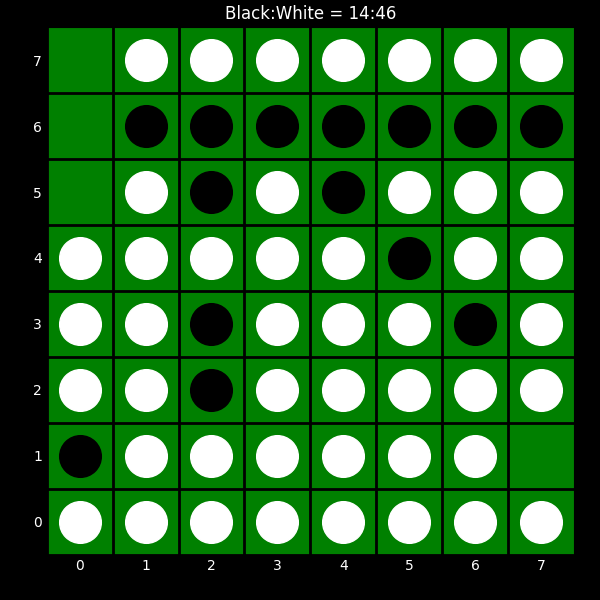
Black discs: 14
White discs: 46